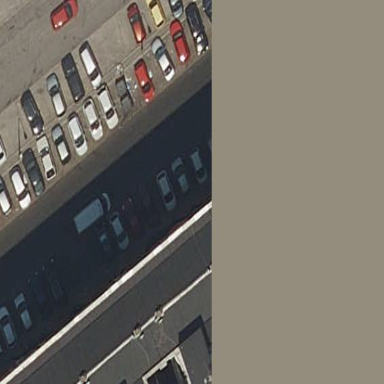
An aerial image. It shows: Parking lane for vehicles.